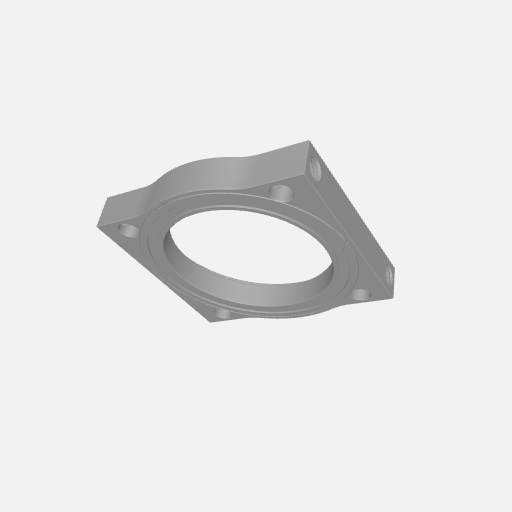
Part: Side2Post2PillowBlock32ID